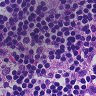
Metastatic tissue present: no